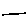
Label: line